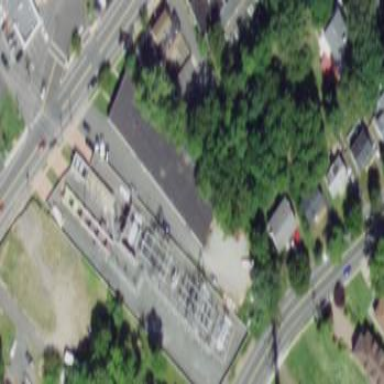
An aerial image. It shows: Outdoor power substation.